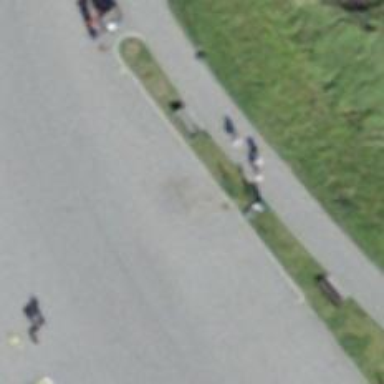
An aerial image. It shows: Bench for seating.